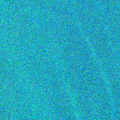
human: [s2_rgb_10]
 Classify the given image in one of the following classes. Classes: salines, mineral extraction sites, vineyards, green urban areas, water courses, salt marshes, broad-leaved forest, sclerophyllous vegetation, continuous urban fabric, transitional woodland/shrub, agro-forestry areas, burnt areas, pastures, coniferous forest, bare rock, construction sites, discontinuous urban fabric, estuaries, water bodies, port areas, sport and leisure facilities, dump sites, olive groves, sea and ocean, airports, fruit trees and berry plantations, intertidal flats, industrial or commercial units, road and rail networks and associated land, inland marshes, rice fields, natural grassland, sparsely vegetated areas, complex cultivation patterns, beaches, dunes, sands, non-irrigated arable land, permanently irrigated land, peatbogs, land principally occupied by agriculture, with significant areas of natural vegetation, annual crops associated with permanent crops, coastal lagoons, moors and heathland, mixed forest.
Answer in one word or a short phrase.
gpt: sea and ocean